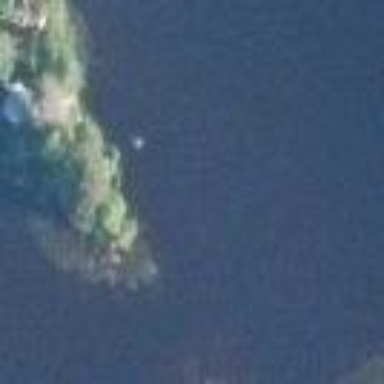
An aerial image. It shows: Islet.